Question: I have a 'UITextField' which I am applying a bottom border to, using the following method in a 'UITextField' category:
'''
-(void)addBottomBorder {
CALayer *border = [CALayer layer];
CGFloat borderWidth = 1;
// For the sake of visibility
border.borderColor = [UIColor redColor].CGColor;
self.backgroundColor = [UIColor whiteColor];
border.frame = CGRectMake(0, self.frame.size.height - borderWidth, self.frame.size.width, self.frame.size.height);
border.borderWidth = borderWidth;
[self.layer addSublayer:border];
self.layer.masksToBounds = YES;
}
'''
The funny thing is that the red bottom border is not spanning the entire width of the text field.
Here's a screenshot of the behavior. Any ideas as to what might be causing this?
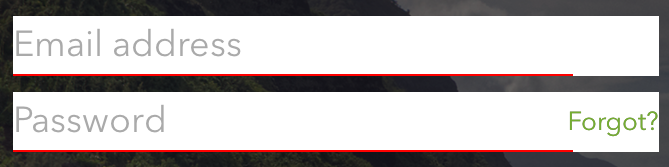
Answer: If you are using autoresizing masks, like flexible width of view, textfield e.t.c, than in that case you should add the border layer after your views are successfully resized according to the resolutions and auto resizing constraints.
The problem in your case looks like that you have a text field on which you added layer with the present dimensions of text filed and after adding layer the text field is resized as per auto resizing constraints. But the layer was not resized as per the constraints and has the earlier dimension which results in the difference in width between your text field and the border layer.
To resolve this issue you should add your border layer after the text filed is resized.
Alternatively, create a 1 pixel UIView below the text filed and set it's horizontal autoresizing masks same as the text filed.